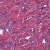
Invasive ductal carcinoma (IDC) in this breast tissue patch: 1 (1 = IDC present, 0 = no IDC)